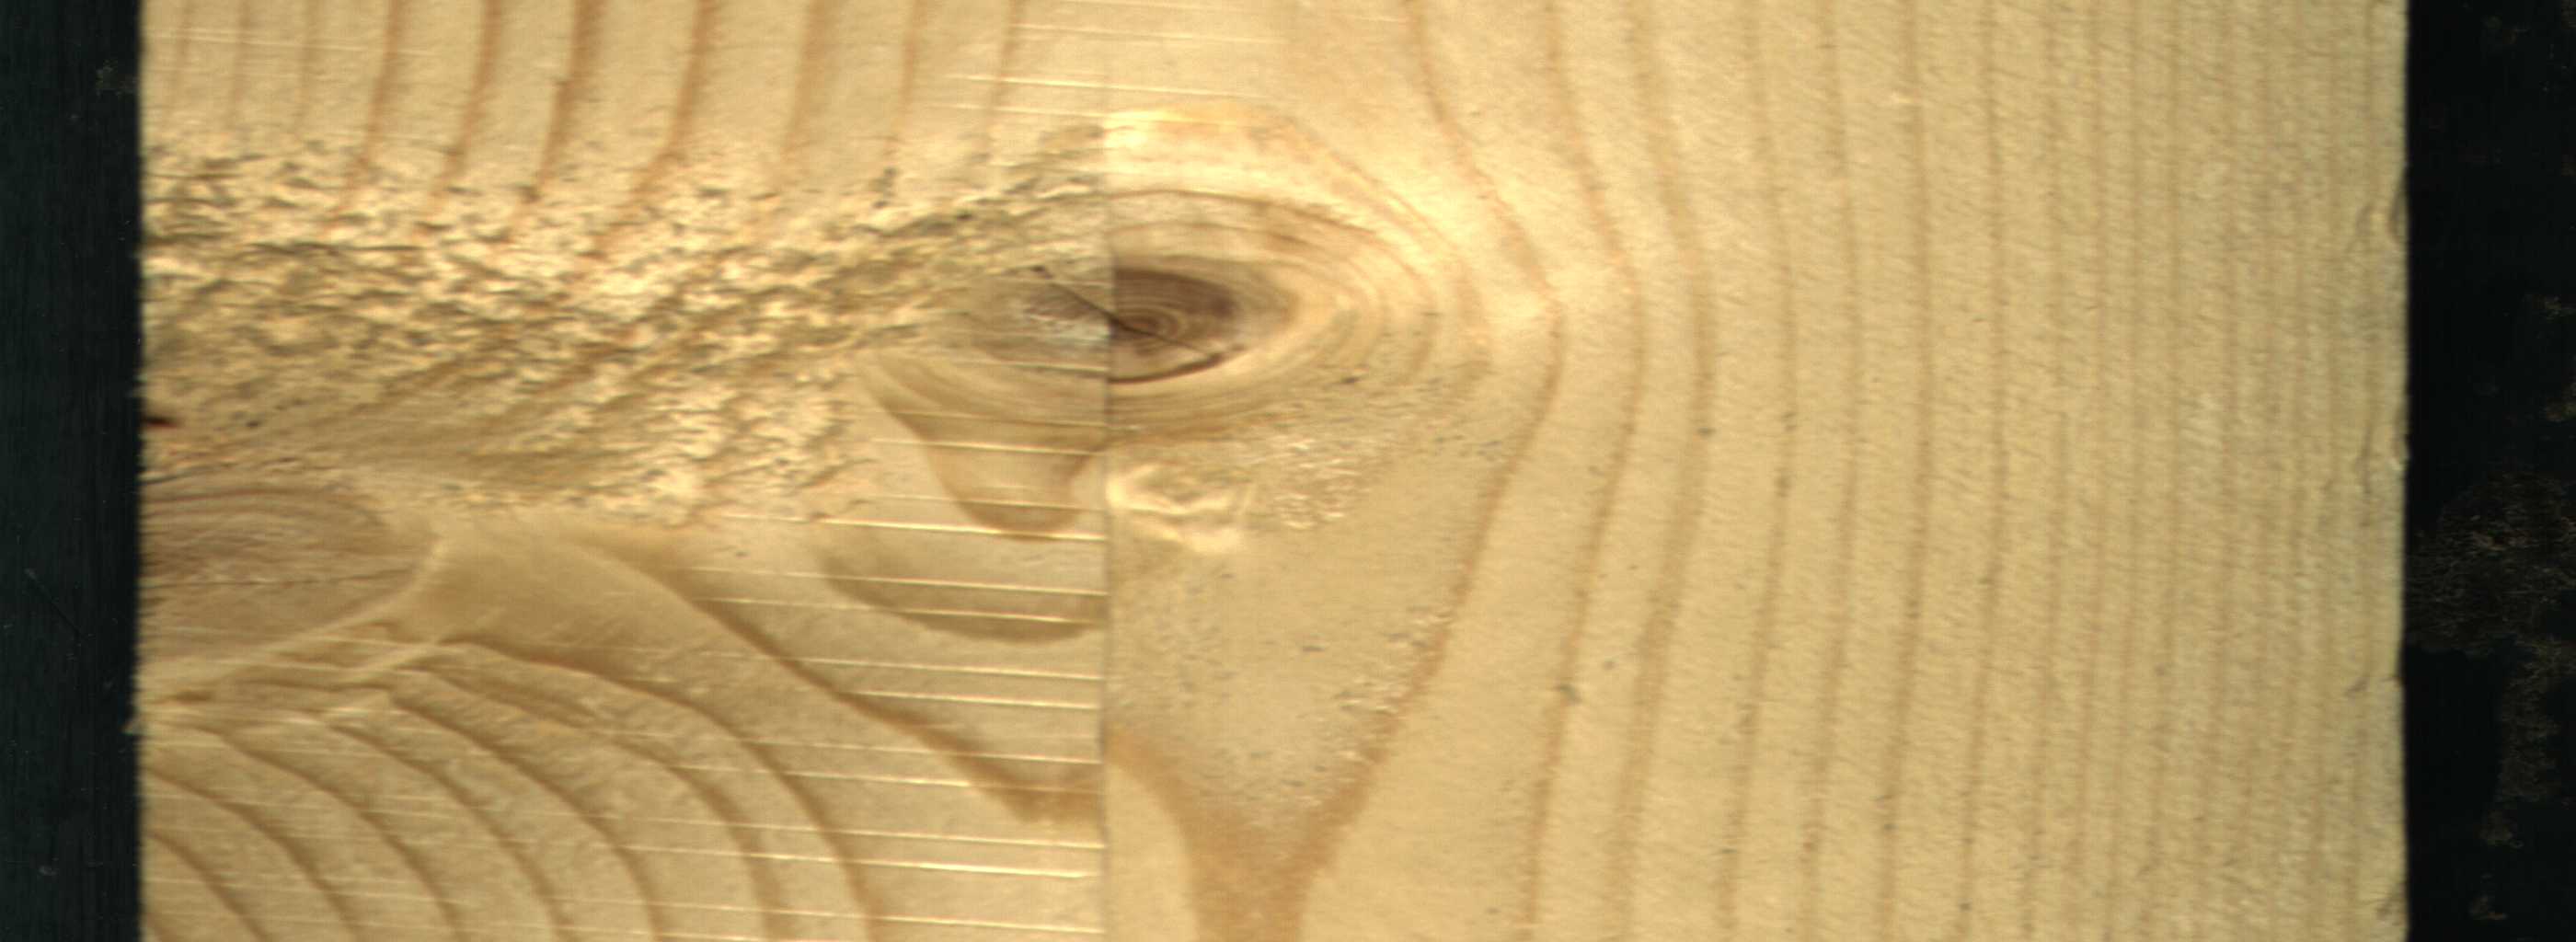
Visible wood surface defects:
knot_with_crack
Live_Knot